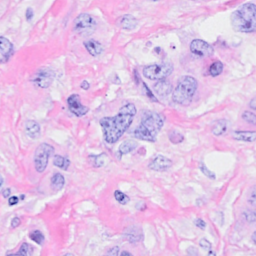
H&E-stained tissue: Breast